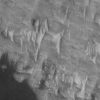
Atmospheric dust classification: not_dusty